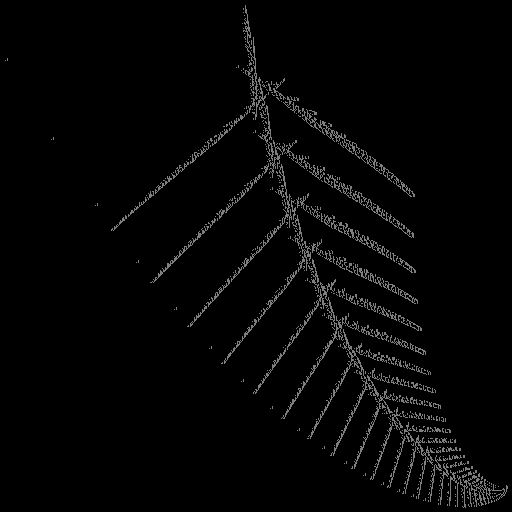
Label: deerfern